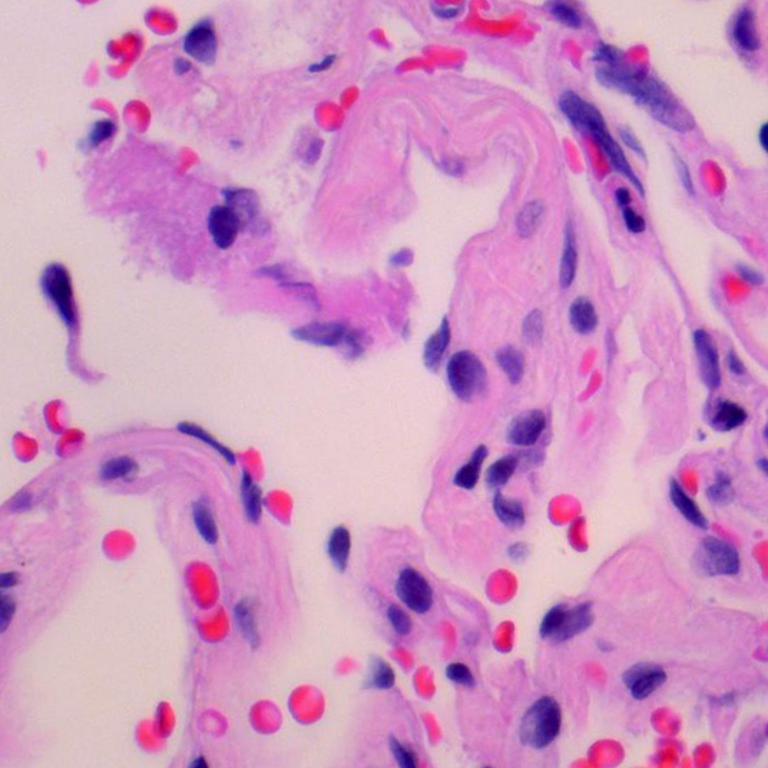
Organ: lung
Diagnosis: benign